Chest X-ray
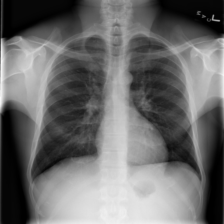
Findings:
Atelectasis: negative
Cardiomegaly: negative
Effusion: negative
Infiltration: negative
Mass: negative
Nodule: negative
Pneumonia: negative
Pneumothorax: negative
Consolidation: negative
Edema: negative
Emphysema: negative
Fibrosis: negative
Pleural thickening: negative
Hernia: negative